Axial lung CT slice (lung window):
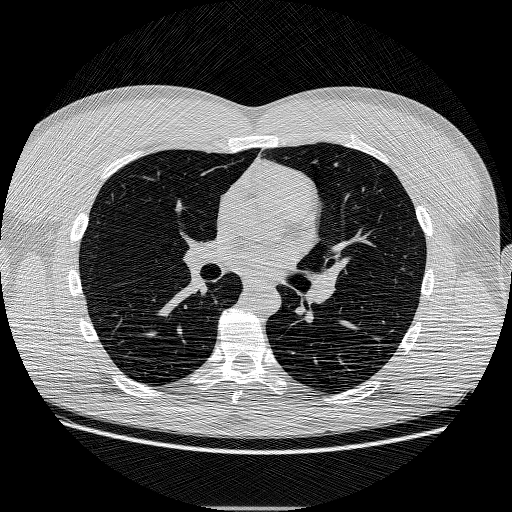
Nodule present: no